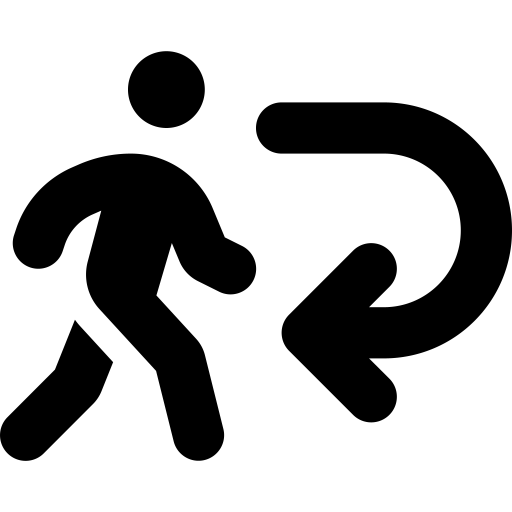
Tags: icon, FontAwesome, fa-icon, solid, person, walking, arrow, loop, left